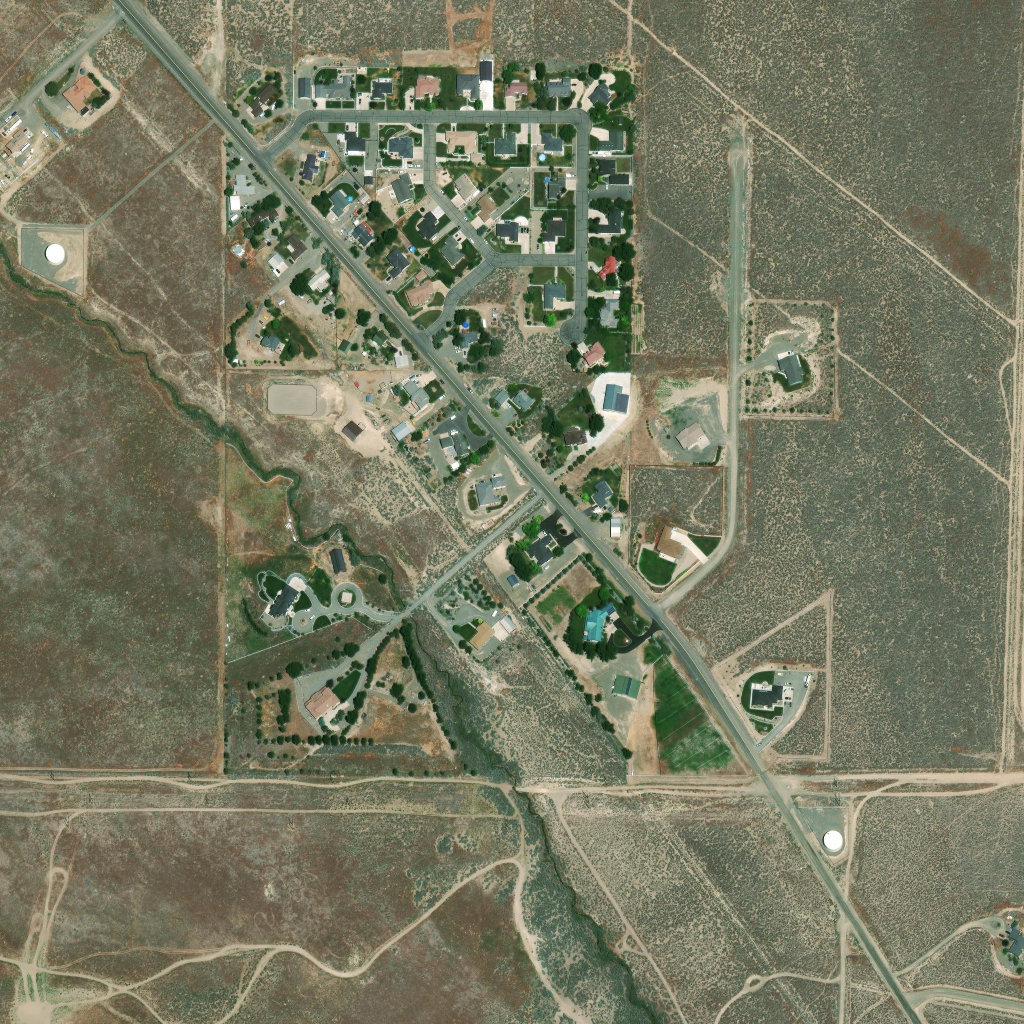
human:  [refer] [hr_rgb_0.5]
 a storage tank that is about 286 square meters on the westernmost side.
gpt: <box>[[4, 23, 6, 26, 0]]</box>